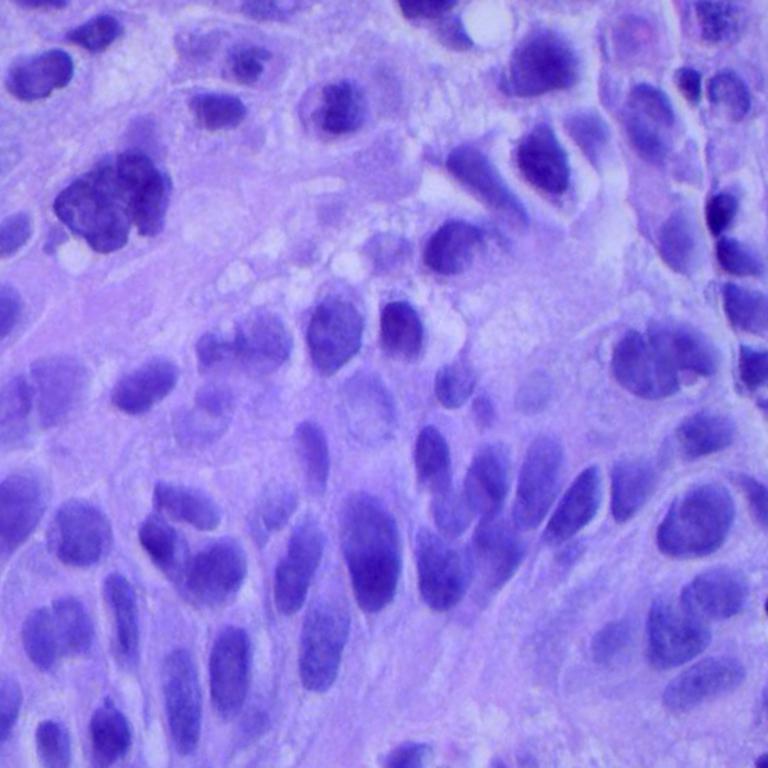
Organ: lung
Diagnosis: squamous carcinomas